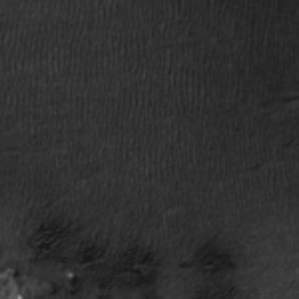
Label: frost